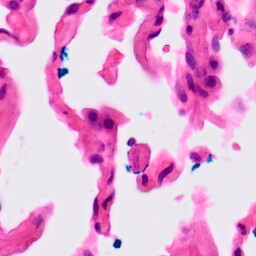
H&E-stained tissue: Lung